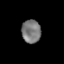
Tissue: lung
Cell type: Epithelial cells
Senescence score: 0.2382
Nuclear area (px): 436
Mean DAPI intensity: 120.477